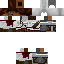
A female zombie skin with dark skin, wearing brown long hair dressed in a red tshirt and red pants, featuring a fangs.